Question: I'm struggling to find the include files that should be in a directory names "opencv2"! I've downloaded OpenCV-2.4.0.tar.bz2 from <URL> and extracted the files and ran cmake, which seemed to build the library successfully.
The problem is that under the "include" directory for "opencv2" there seem to be tons of header files missing. The only header file there at the moment is "opencv.hpp", which includes a whole set of other files which aren't there. Does anyone have any idea where I can get these files from?

Thanks!
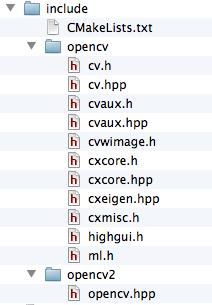
Answer: The header files of the modules are in their own directories. E.g., you can find 'calib3d.hpp' in '/modules/calib3d/include/opencv2/calib3d'. The Makefile created by CMake knows these addresses, hence when you 'make install' the header files are all copied into '/usr/local/include/opencv2'.